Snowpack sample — Snodgrass Mountain, Crested Butte, Colorado (2/4/25, 12:06 PM MST)
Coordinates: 38.923, -106.968
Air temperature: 35 °F
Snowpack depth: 80 cm
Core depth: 30 cm
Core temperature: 35.6 °F
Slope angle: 14°, slope face: 78°
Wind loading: low
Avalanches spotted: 0
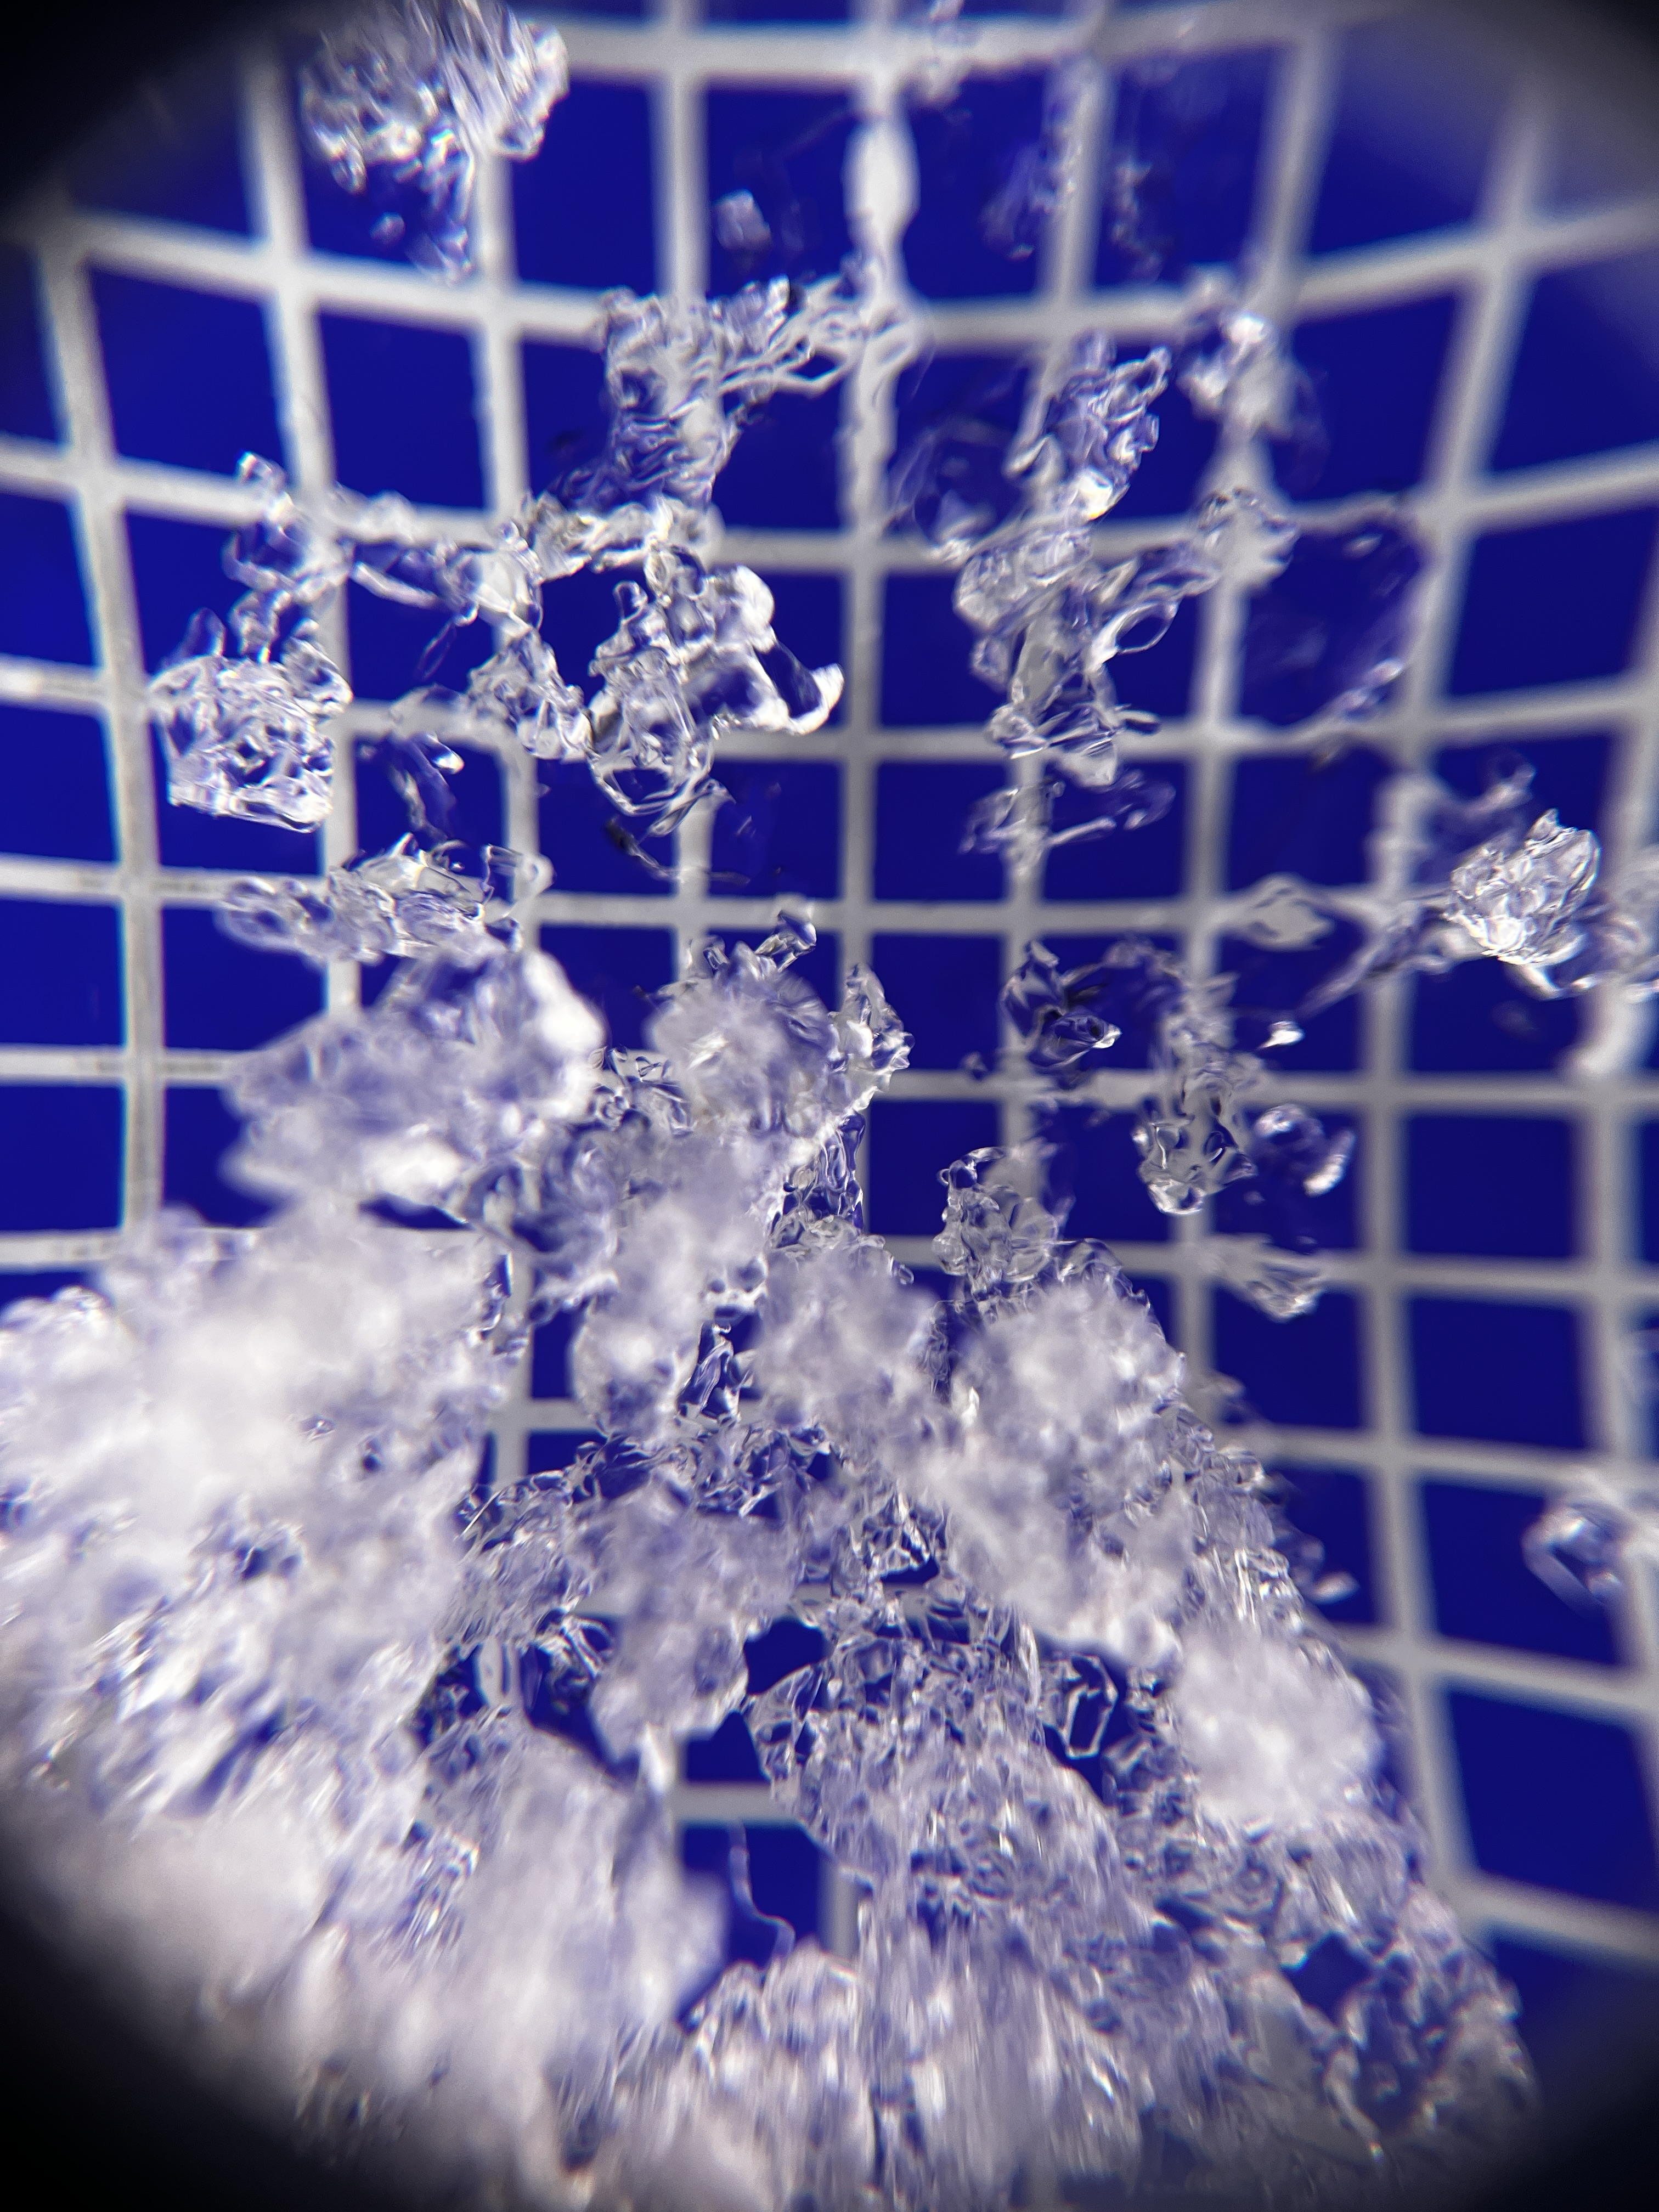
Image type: magnified_profile
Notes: No avalanches nearby, unusually warm weather for the last month reported by residents, Collected 25 yards from treeline